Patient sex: M
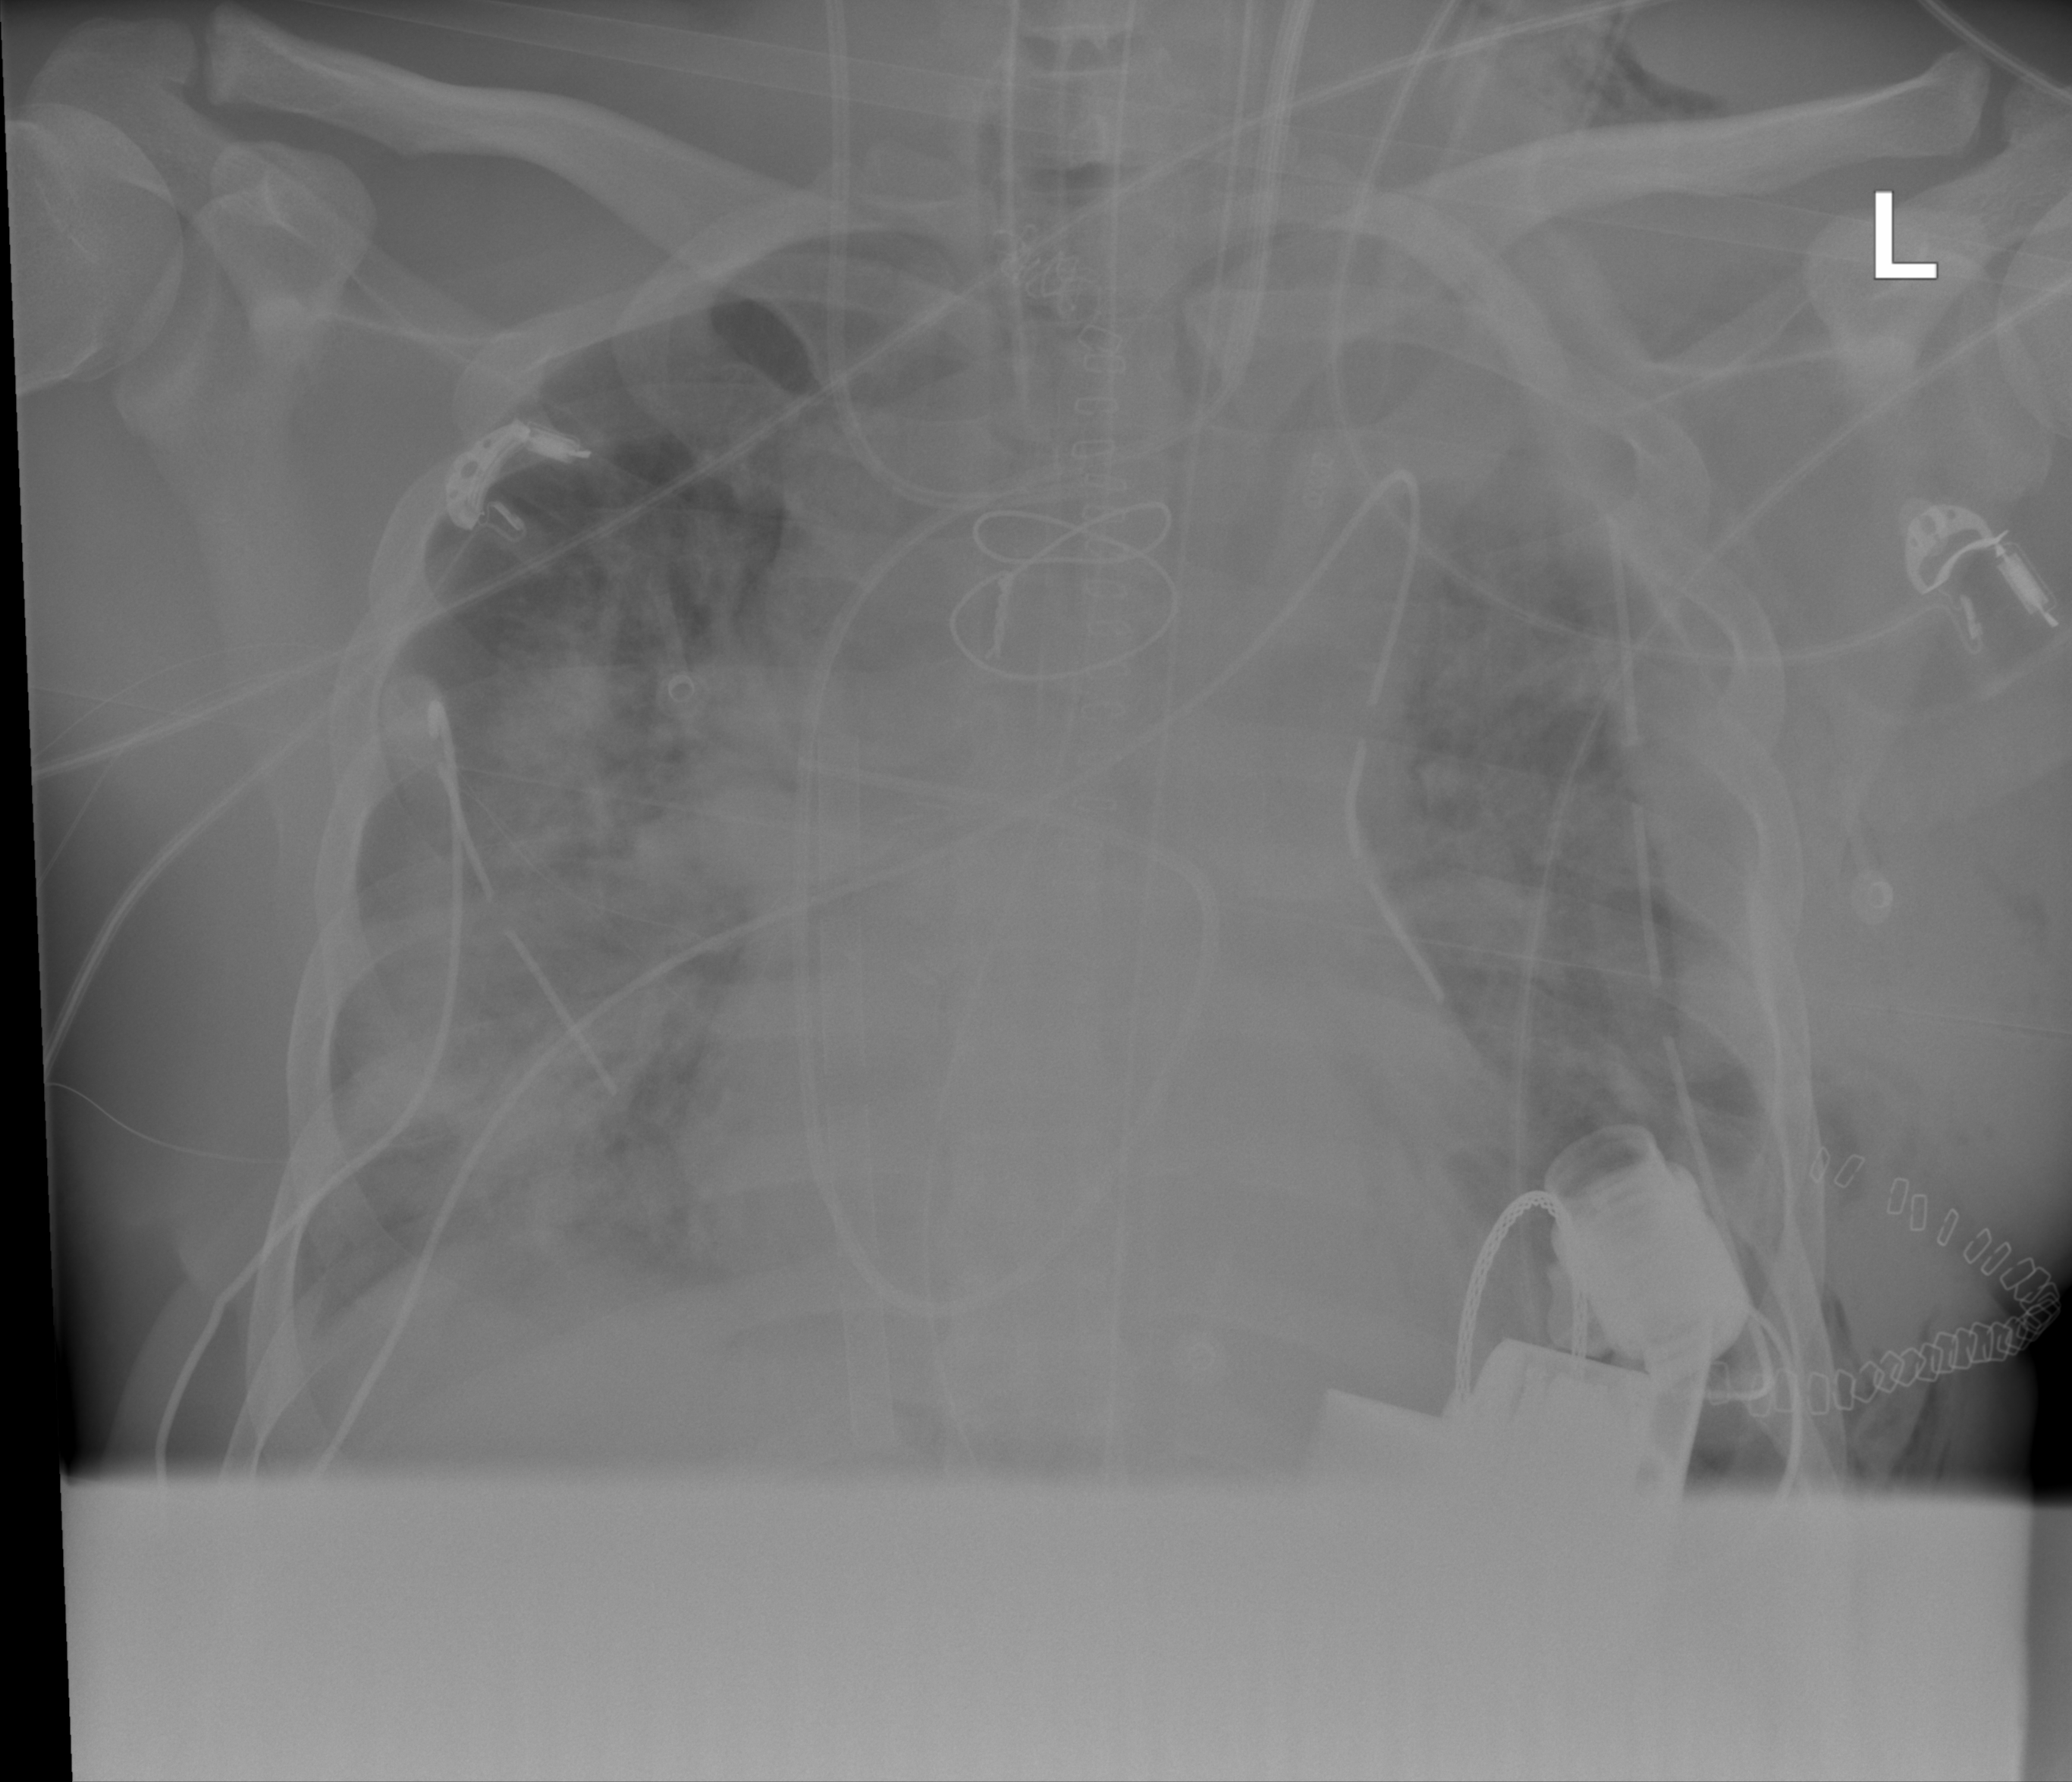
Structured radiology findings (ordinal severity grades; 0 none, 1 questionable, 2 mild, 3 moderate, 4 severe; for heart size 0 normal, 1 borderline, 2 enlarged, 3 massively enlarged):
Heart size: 2
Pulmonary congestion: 3
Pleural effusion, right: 1
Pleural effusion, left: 1
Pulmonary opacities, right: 3
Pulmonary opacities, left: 3
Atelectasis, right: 3
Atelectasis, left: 3